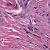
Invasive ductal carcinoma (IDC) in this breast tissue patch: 1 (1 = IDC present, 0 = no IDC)